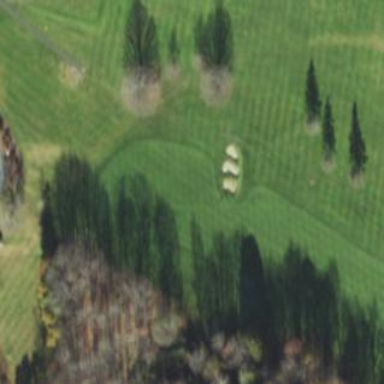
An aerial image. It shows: Golf pitch for leisure land.